Question: I have a .txt file
'''
Block 128 0
Block 192 0
Block 256 0
Block 320 0
...
...
...
Enemy 1000 64 500 500
Enemy 1474 64 290 250
'''
and here is my reading method (enemies and list are global variables)
'''
ArrayList<GameObject> enemies = ArrayList<GameObject>();
ArrayList<GameObject> list= ArrayList<GameObject>();
FileHandle file = Gdx.files.internal("data/" + level + ".txt");
StringTokenizer tokens = new StringTokenizer(file.readString());
while(tokens.hasMoreTokens()){
if(type.equals("Block")){
list.add(new Brick(Integer.parseInt(tokens.nextToken()), Integer.parseInt(tokens.nextToken())));
}else if(type.equals("Enemy")){
enemies.add(new Enemy(Float.parseFloat(tokens.nextToken()), Float.parseFloat(tokens.nextToken()), Integer.parseInt(tokens.nextToken()), Integer.parseInt(tokens.nextToken())));
}
}
'''
here how I draw my enemies (in my draw method)
'''
for(GameObject t : enemies){
t.draw(batch);
}
'''
and here I set my enemies sprites moving direction
'''
for(GameObject t : enemies){
int direction = 0;
for(GameObject t2 : list){
if(t2 instanceof Brick){
if(t.hits2(t2.getHitBox()) == 2){
direction = 2;
}else if(t.hits2(t2.getHitBox()) == 3){
direction = 1;
}
}
}
t.update(Gdx.graphics.getDeltaTime(), direction);
switch(t.hits(player1.getHitBox())){
case 4:
SoundManager.kill.play(.03f);
deleteEnemy.add(t);
break;
case 5:
player1.setPosition(0, 400);
dead++;
SoundManager.dead.play(0.06f);
gameState = 4;
break;
}
break;
}
'''
Here's my update method
'''
public class Enemy extends GameObject{
private Rectangle bottom, left, right, top, full;
...
...
...
...
public void update(float delta, int number){
moveEnemy(delta, number);
}
public void moveEnemy(float delta, int number){
if(sk1 > 0 && test && (number == 1 || number == 0)){
if(letRotate){
sprite.flip(true, false);
letRotate = false;
}
sk1 -= (speed * delta);
full.x -= (speed * delta);
top.x -= (speed * delta);
left.x -= (speed * delta);
right.x -= (speed * delta);
sprite.setPosition(full.x, full.y);
}else{
test = false;
if((full.x + x) < sk2 && !test && (number == 2 || number == 0)){
if(!letRotate){
sprite.flip(true, false);
letRotate = true;
}
sk1 += (speed * delta);
full.x += (speed * delta);
top.x += (speed * delta);
left.x += (speed * delta);
right.x += (speed * delta);
sprite.setPosition(full.x, full.y);
}else{
test = true;
}
}
}
}
'''
But when I run this code only ONE of my enemies is moving (enemy with rectangles)! What's wrong with my code?
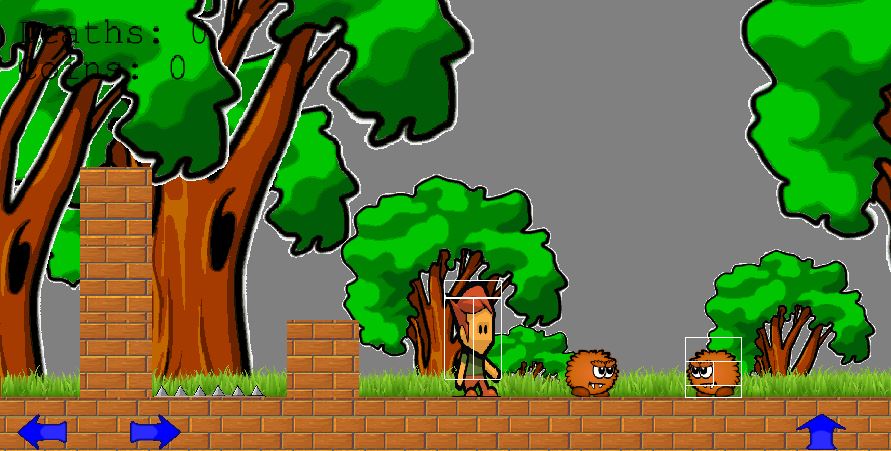
Answer: I know what's wrong. I just need to remove after
'''
for(GameObject t : enemies){
int direction = 0;
for(GameObject t2 : list){
if(t2 instanceof Brick){
if(t.hits2(t2.getHitBox()) == 2){
direction = 2;
}else if(t.hits2(t2.getHitBox()) == 3){
direction = 1;
}
}
}
t.update(Gdx.graphics.getDeltaTime(), direction);
switch(t.hits(player1.getHitBox())){
case 4:
SoundManager.kill.play(.03f);
deleteEnemy.add(t);
break;
case 5:
player1.setPosition(0, 400);
dead++;
SoundManager.dead.play(0.06f);
gameState = 4;
break;
}
//break; Remove this
}
'''